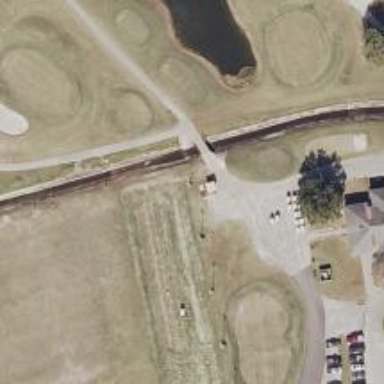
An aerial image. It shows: Path on bridge designed for golf carts.